Question: What is the reading of the measurement in the image?
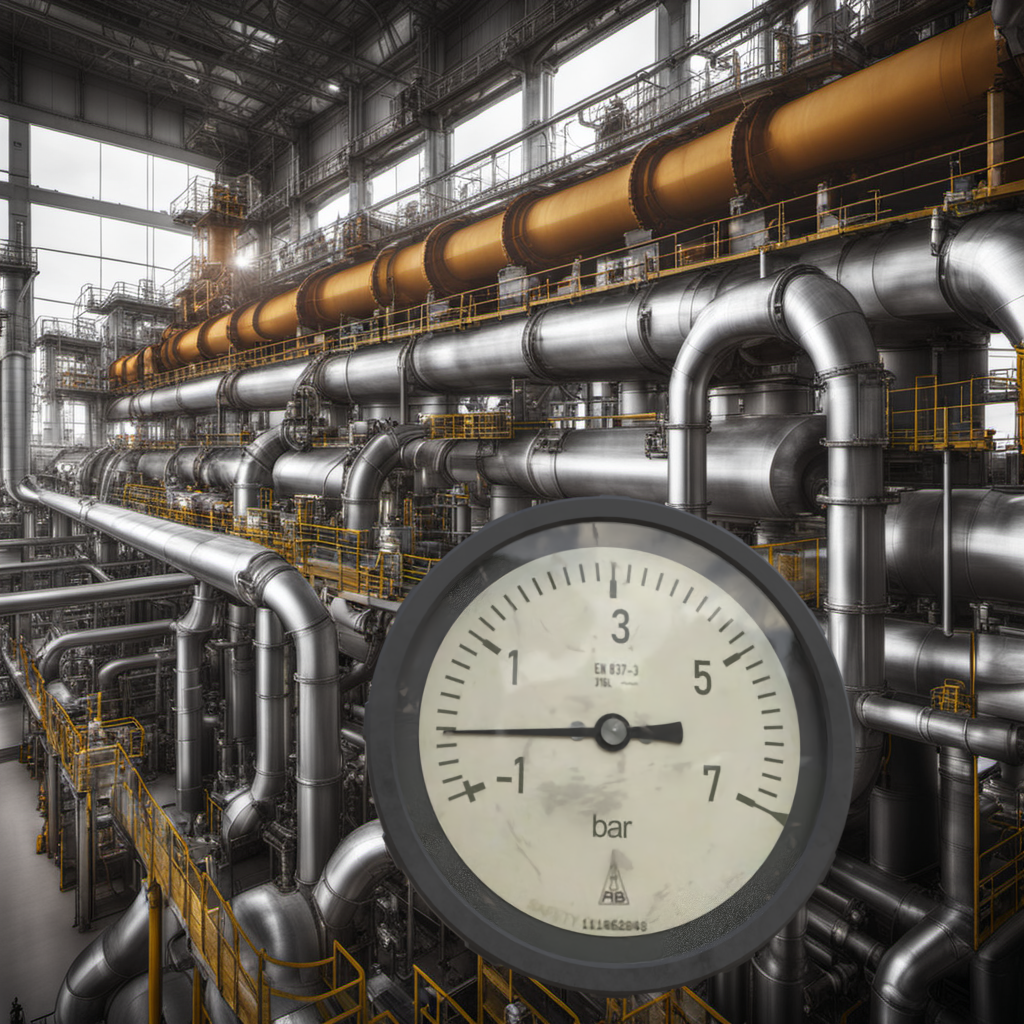
Answer: The result is -0.2
Question: What is the reading range of this measurement?
Answer: The range is from -1 to 7
Question: What is the minimum and maximum value range of this measurement?
Answer: The minimum value is -1 and the maximum value is 7